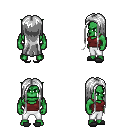
a pixel art fantasy rpg character, male body template, orc, green skin, maroon pirate shirt, white pants, white extra-long hairstyle, gray slippers, four views (front, back, left, right), 2x2 character sprite sheet, small pixel art, hard edges, no anti-aliasing